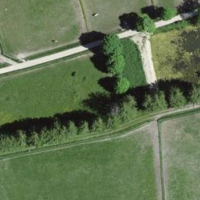
EUNIS habitat code: 55
Species observed at this site:
Prunella vulgaris